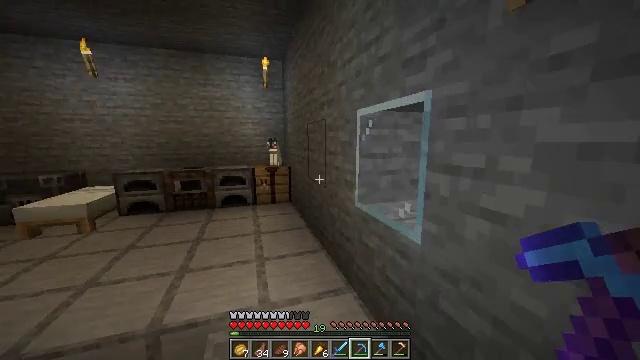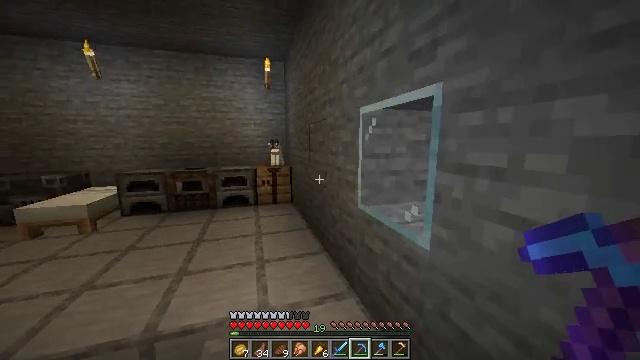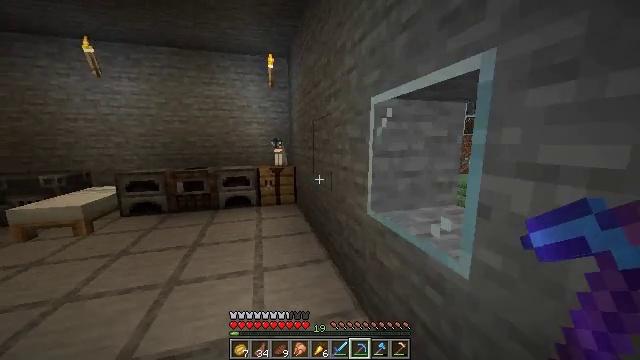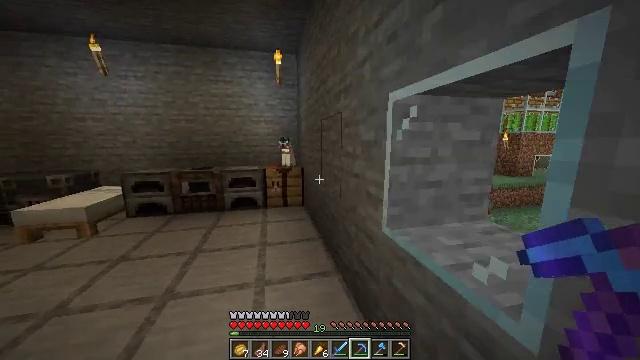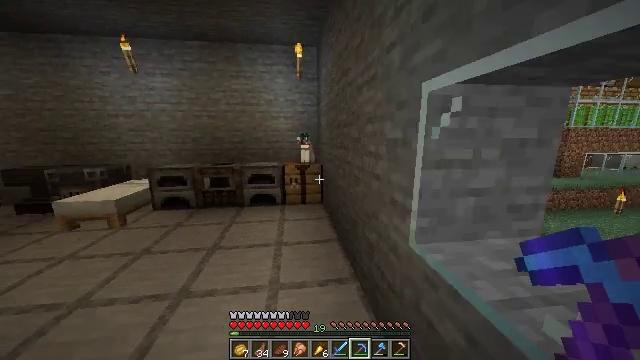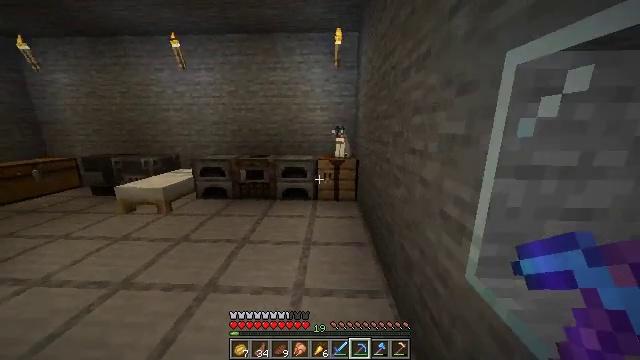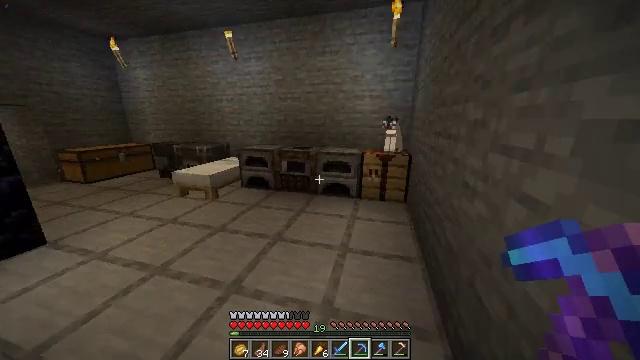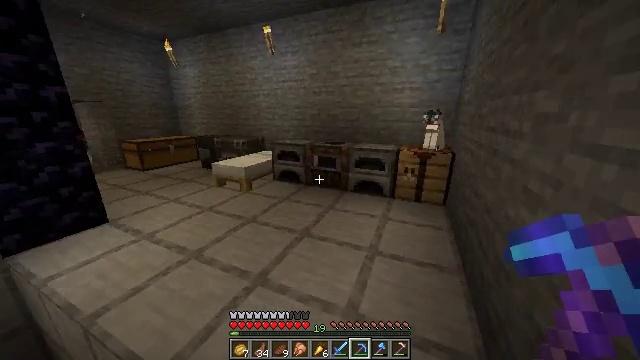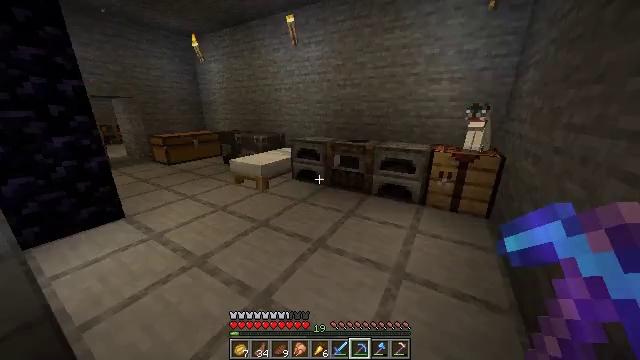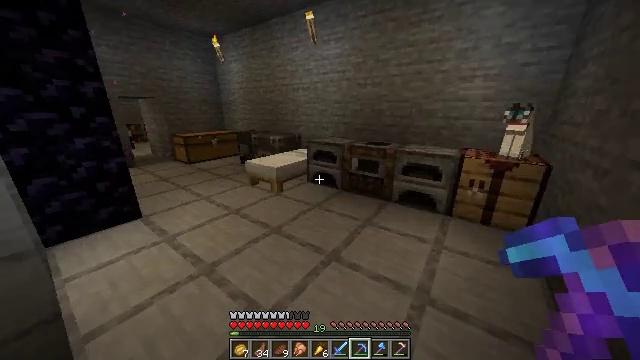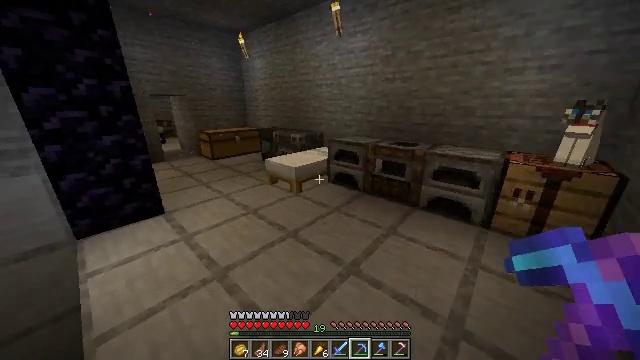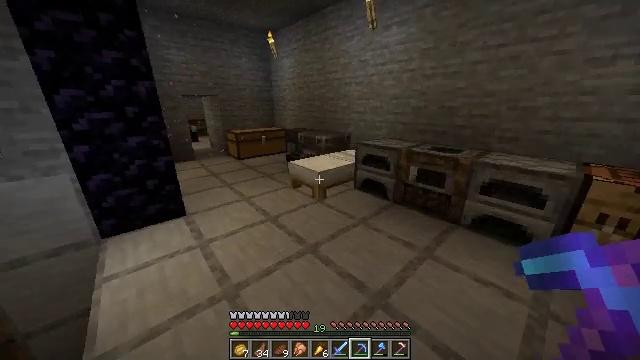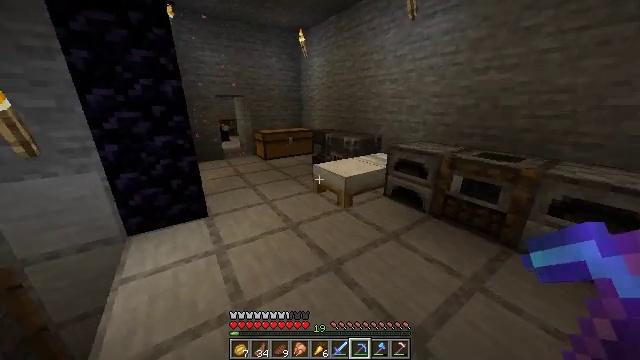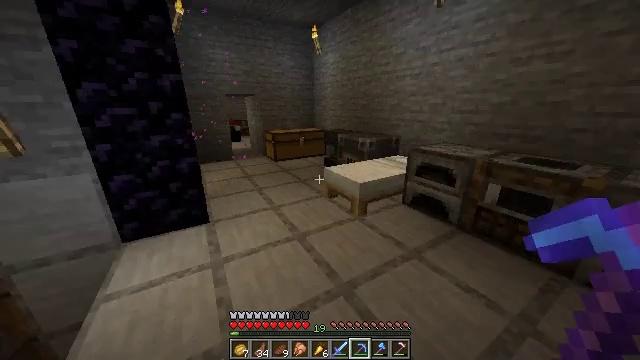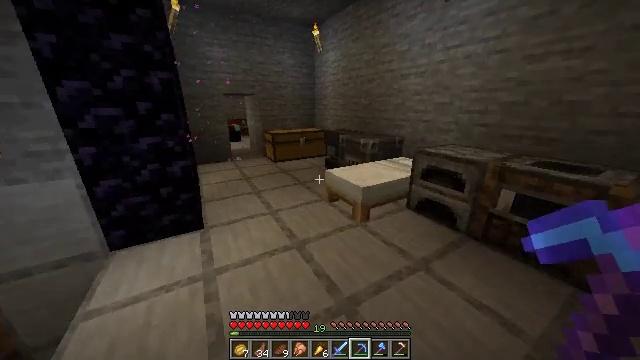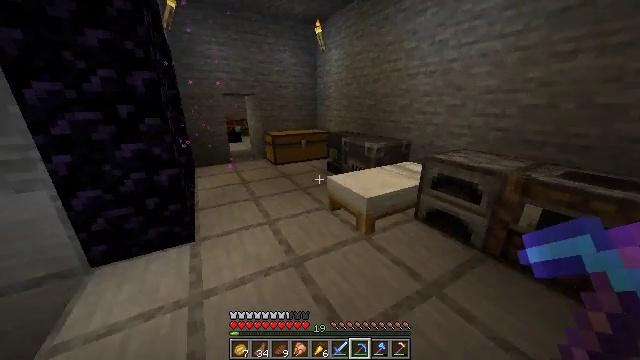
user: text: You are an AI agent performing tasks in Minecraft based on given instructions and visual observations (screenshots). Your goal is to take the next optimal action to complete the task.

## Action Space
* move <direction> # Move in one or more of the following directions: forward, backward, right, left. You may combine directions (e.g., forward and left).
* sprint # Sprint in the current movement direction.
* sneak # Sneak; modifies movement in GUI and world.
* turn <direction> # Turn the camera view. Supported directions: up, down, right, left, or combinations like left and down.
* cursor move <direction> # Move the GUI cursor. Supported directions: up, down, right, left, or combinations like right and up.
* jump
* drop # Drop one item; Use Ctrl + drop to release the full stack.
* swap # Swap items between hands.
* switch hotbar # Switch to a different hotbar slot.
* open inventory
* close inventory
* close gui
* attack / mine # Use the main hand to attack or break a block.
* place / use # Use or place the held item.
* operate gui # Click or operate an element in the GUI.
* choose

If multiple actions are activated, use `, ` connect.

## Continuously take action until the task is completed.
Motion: motion action
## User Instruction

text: Get wheat from the farmland.
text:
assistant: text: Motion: move forward, sprint
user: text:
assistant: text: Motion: move forward, turn left
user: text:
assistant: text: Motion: move forward, turn left
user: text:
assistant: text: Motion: move forward, turn left and down
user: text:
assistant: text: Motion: move forward, turn left and down
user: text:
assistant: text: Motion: move forward, turn left and down
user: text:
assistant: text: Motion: move forward, turn left and down
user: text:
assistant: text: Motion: move forward, turn left
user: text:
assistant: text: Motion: move forward, turn left
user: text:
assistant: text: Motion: move forward, turn left
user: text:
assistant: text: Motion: move forward, turn left
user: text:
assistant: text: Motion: move forward, turn left
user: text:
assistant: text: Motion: move forward, sprint, turn left
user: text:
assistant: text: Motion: move forward, sprint
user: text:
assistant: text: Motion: move forward, sprint
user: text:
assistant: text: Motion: move forward, sprint, turn left
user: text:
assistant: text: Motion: move forward, sprint, turn left
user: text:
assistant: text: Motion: move forward, turn left
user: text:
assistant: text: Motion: move forward, turn left
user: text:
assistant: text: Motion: move forward, turn left
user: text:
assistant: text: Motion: move forward, turn left
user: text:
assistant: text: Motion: move forward, turn left
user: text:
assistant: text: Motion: move forward
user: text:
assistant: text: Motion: move forward
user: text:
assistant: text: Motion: move forward
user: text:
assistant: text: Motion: move forward
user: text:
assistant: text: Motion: move forward, turn right and down
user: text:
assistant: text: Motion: move forward, turn right and down
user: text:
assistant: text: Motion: move forward, turn right
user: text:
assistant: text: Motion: move forward, turn right